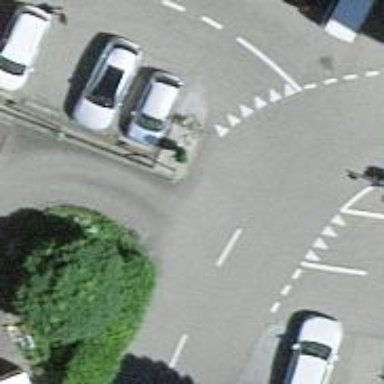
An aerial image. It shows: Parking aisle designated as service road.